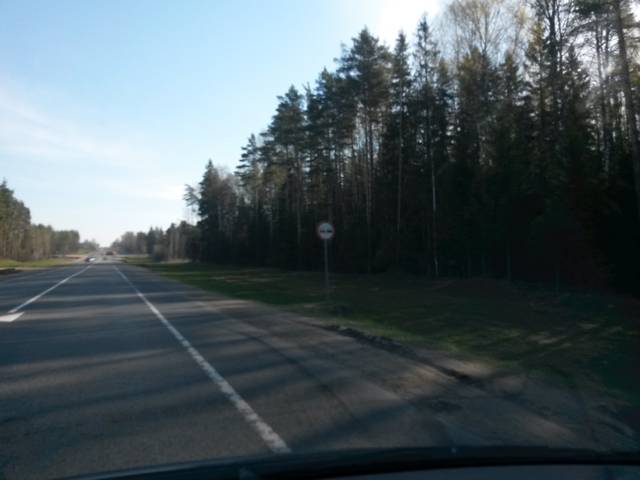
Region: Russia
Coordinates: 56.925, 39.144